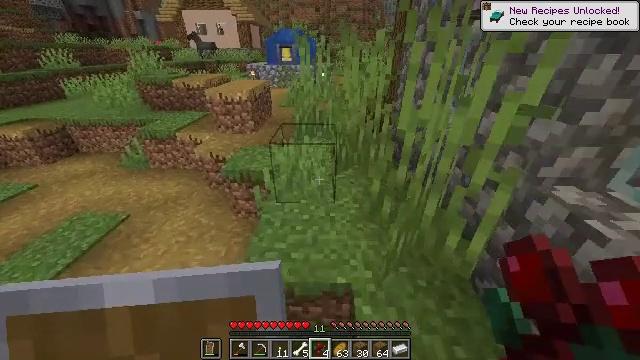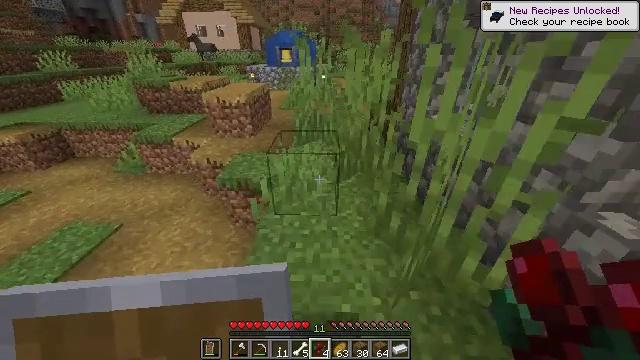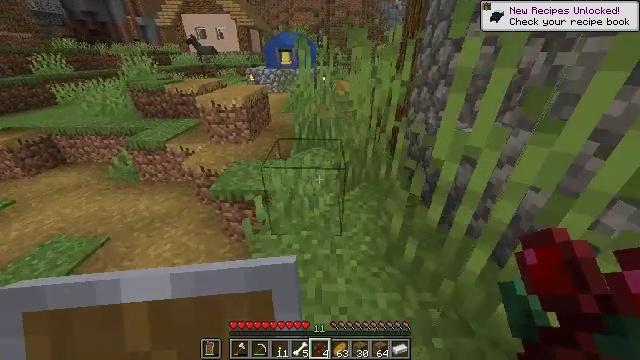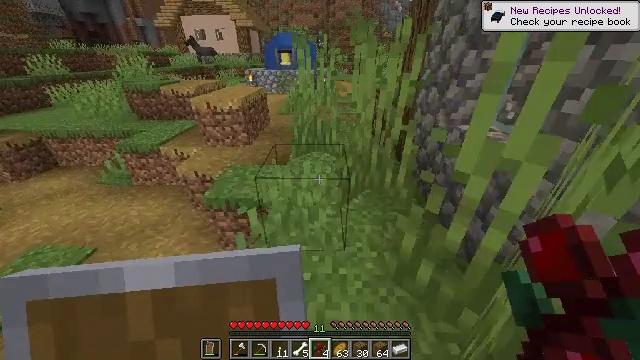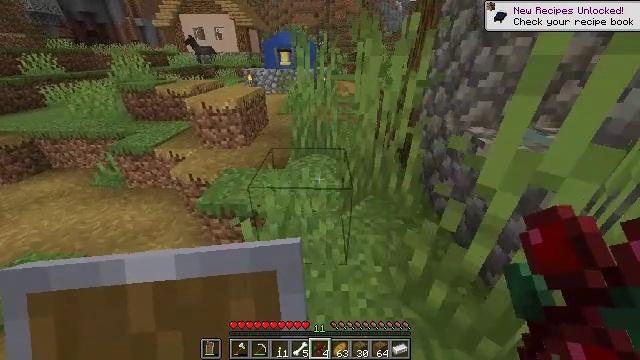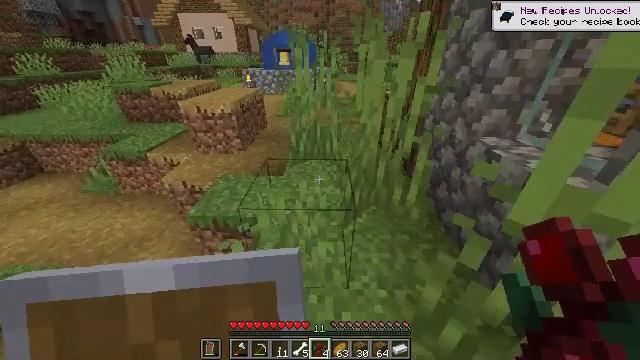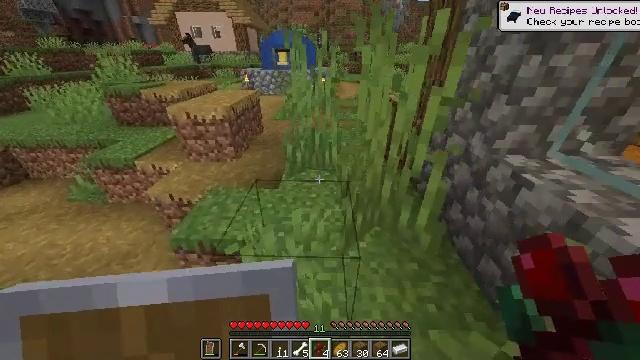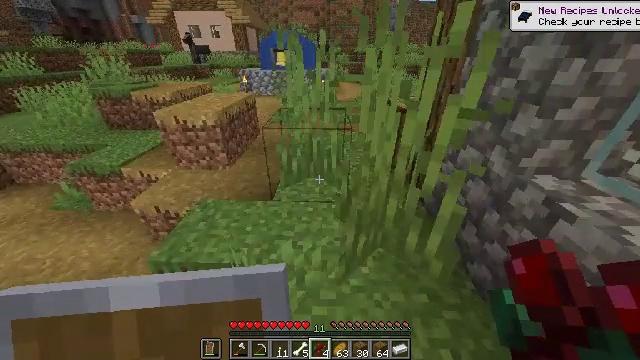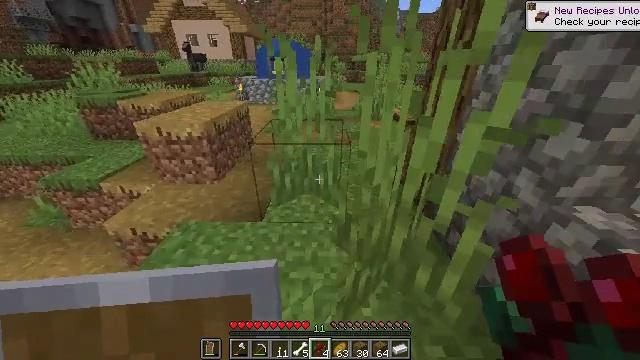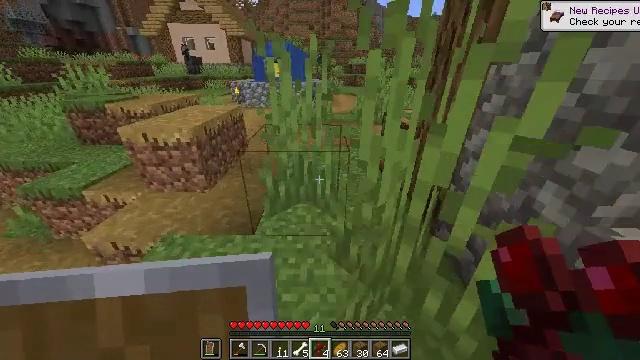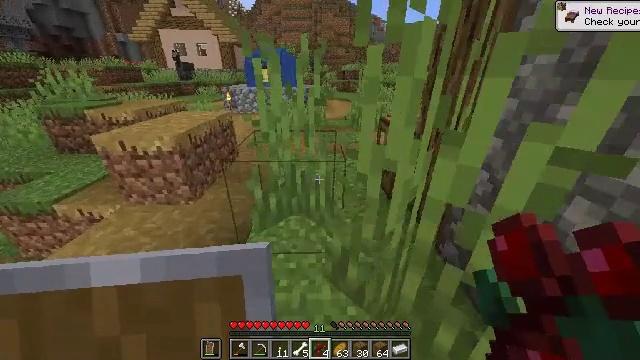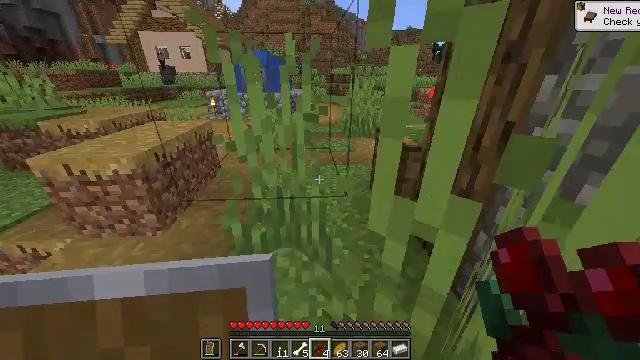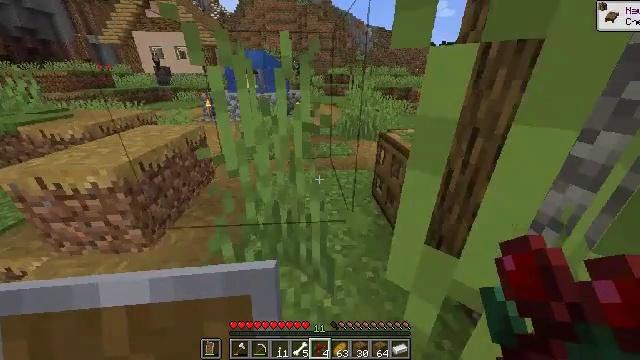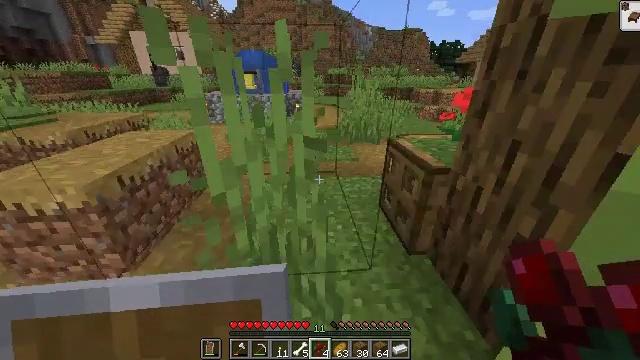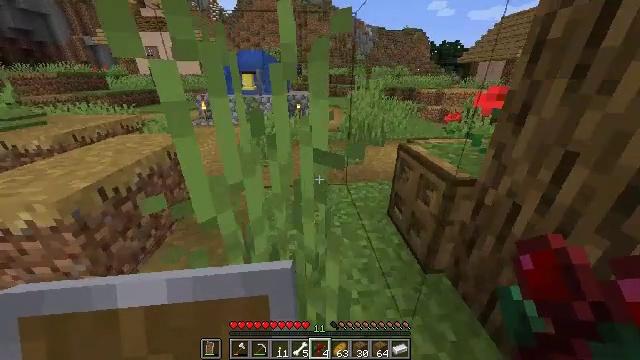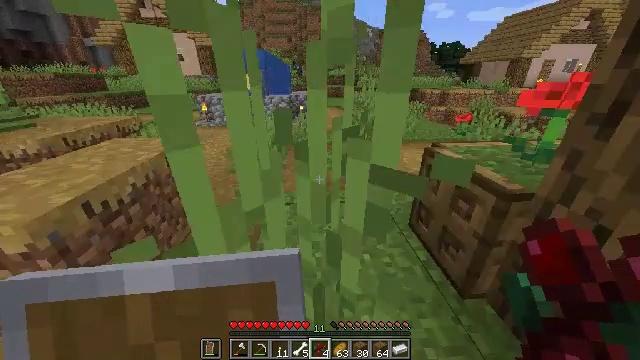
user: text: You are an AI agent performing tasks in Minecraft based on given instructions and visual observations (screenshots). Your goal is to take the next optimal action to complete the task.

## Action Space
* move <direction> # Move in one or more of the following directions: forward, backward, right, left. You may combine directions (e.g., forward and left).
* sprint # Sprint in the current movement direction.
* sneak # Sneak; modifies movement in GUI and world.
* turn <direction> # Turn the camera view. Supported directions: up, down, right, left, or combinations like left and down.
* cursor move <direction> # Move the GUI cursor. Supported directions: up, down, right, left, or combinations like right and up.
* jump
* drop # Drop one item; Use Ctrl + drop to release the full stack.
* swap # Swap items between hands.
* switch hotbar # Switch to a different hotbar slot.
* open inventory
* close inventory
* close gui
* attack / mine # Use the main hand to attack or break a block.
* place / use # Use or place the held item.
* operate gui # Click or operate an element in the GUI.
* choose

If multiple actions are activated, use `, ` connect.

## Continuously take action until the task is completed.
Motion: motion action
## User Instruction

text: Gather the cartography table from its current location.
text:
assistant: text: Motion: move forward, sprint
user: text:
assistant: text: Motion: move forward, sprint
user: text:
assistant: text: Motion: move forward, sprint
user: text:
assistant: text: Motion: move forward, sprint
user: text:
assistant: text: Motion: move forward, sprint
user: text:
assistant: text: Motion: move forward, sprint
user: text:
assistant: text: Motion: move forward, sprint
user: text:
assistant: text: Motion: move forward, sprint, turn up
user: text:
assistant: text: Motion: move forward, sprint
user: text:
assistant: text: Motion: move forward, sprint, turn right and up
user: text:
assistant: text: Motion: move forward, sprint, turn right and up
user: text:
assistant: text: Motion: move forward, sprint
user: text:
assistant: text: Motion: move forward, sprint
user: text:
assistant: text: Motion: move forward and move left, sprint
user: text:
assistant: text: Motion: move forward and move left, sprint
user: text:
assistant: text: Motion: move forward and move left, sprint
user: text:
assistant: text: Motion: move forward and move left, sprint, turn right
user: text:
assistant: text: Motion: move forward and move left, sprint, turn right and up
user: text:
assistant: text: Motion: move forward, sprint, turn right and up
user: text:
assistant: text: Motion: move forward, sprint, turn right and up
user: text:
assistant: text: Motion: move forward and move left, sprint, turn right and up
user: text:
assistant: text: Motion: move forward and move left, sprint
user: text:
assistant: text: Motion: move forward and move left, sprint
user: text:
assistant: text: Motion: move forward and move left, sprint
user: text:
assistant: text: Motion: move forward and move left, sprint
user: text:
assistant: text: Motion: move forward, sprint, turn right and up
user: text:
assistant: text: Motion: move forward, sprint, turn right and up
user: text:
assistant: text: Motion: move forward, sprint, turn right
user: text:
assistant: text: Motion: move forward, sprint
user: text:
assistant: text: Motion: move forward and move left, sprint